Question: I intend to make a image cropping control like the one given in the below picture. Please tell me the best controls and native objects to use for drawing these circles and lines and for manipulation and changes calculations on touch events.

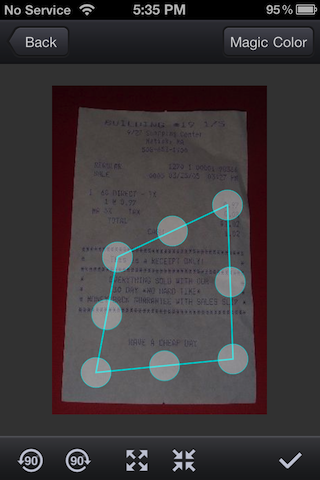
Answer: I think you can easily make it by customizing <URL>.